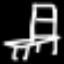
Label: chair